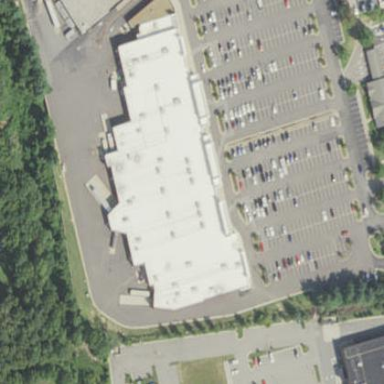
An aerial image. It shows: Retail building.